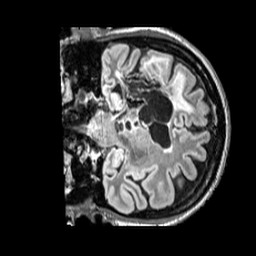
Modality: FLAIR
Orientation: coronal
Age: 31
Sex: female
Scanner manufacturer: siemens
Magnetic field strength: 3 T
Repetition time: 5 s
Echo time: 0.387 s